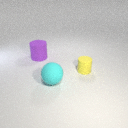
large cyan rubber sphere in front of large purple rubber cylinder